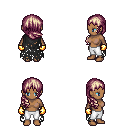
a pixel art fantasy rpg character, female body template, human, dark skin, black tattered cape, white pants, white blonde right-swept hairstyle, gold gloves, four views (front, back, left, right), 2x2 character sprite sheet, small pixel art, hard edges, no anti-aliasing